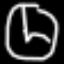
Label: clock